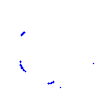
Particle: proton